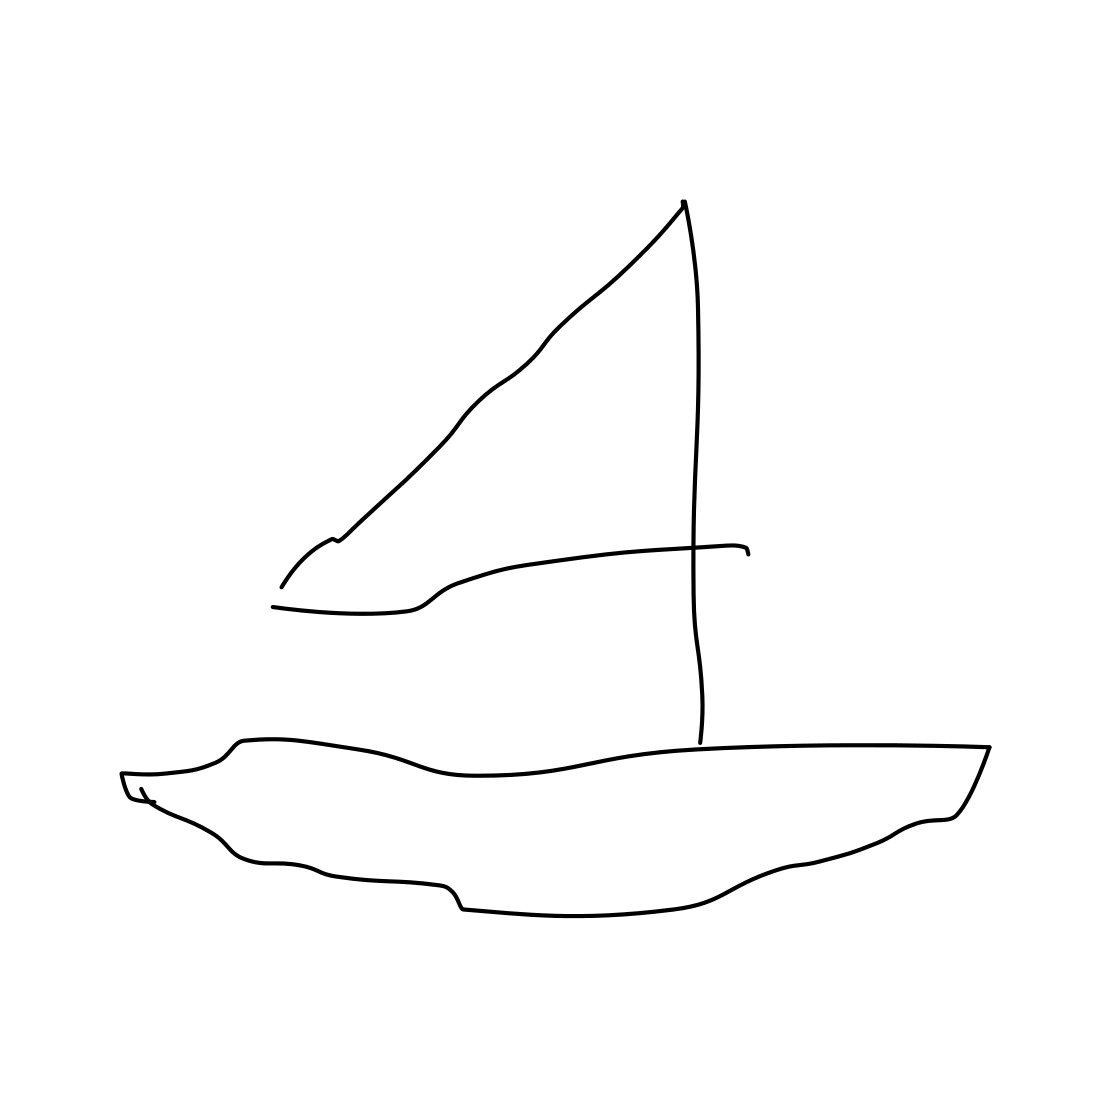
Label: sailboat